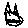
Label: cat